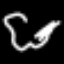
Label: squiggle